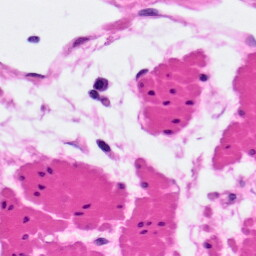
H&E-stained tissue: Pancreatic